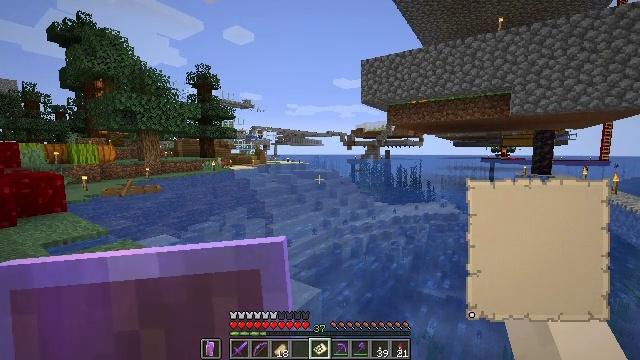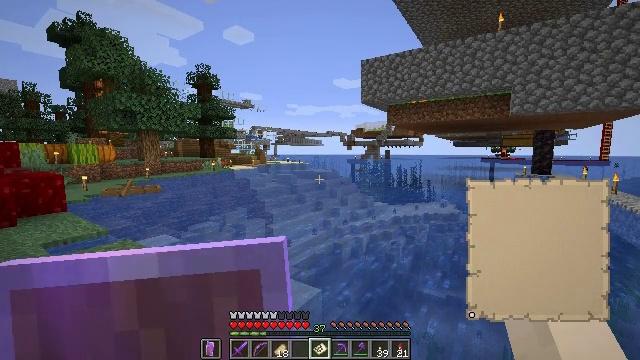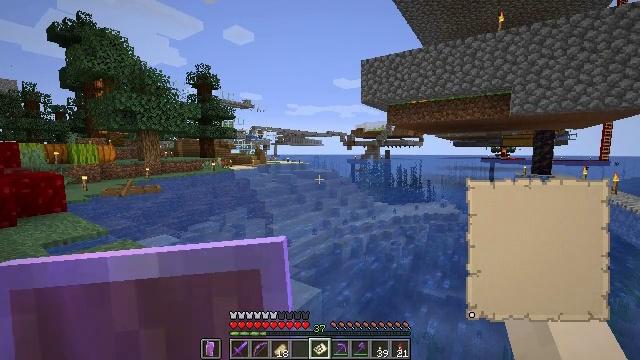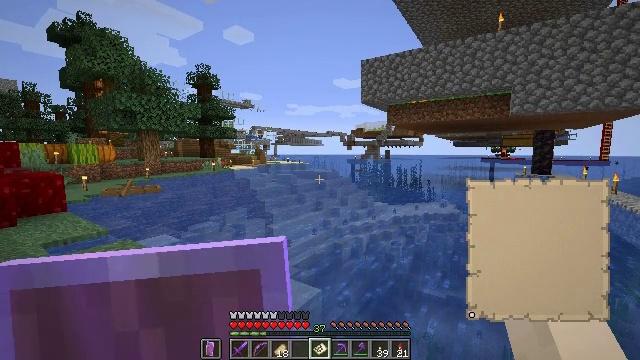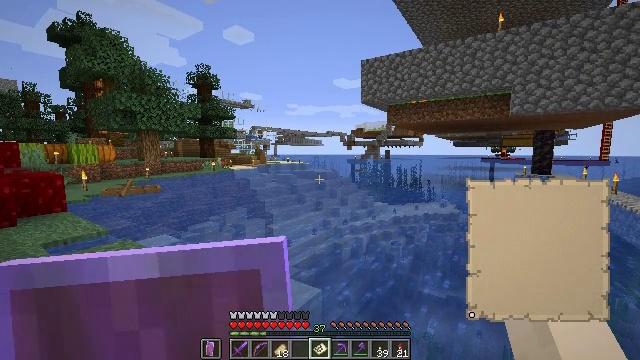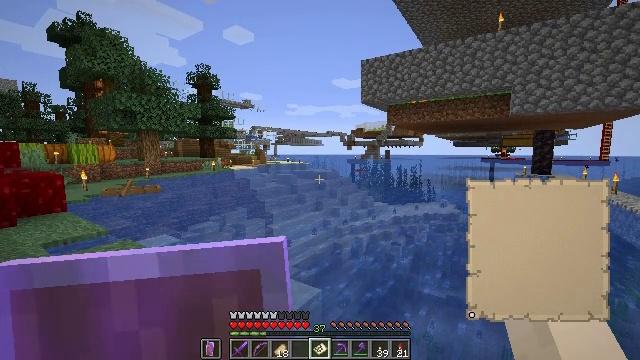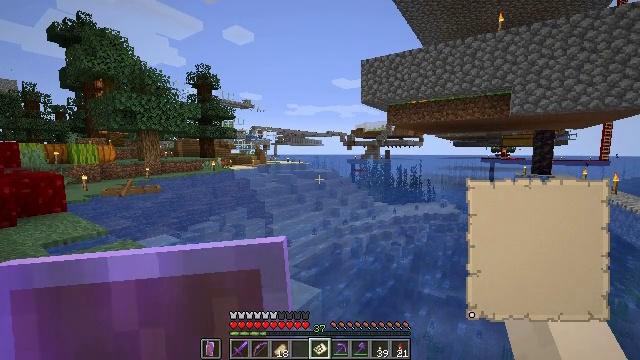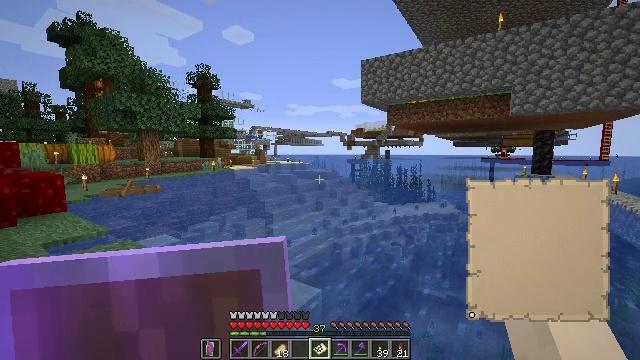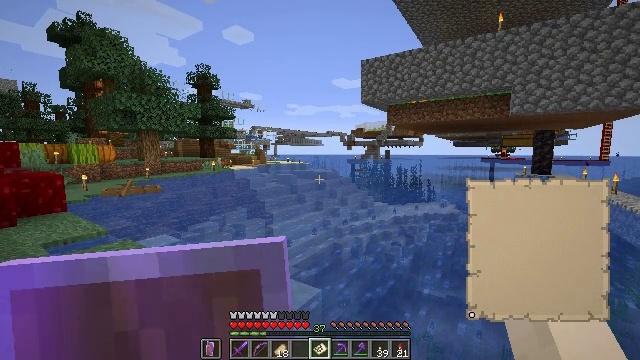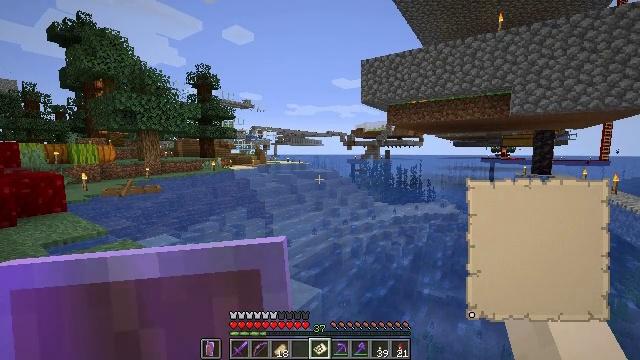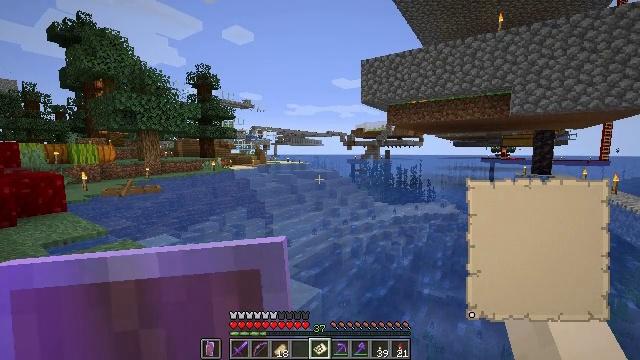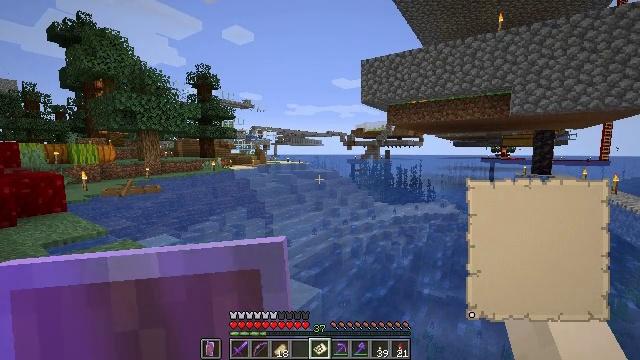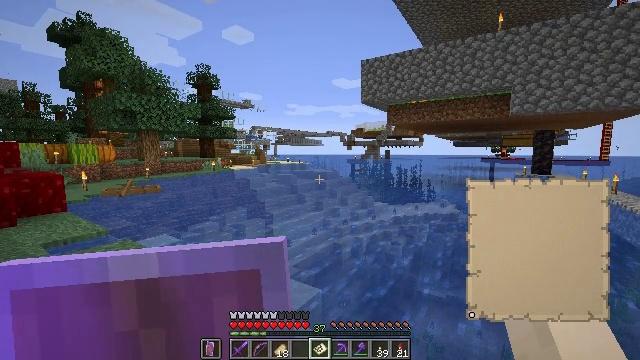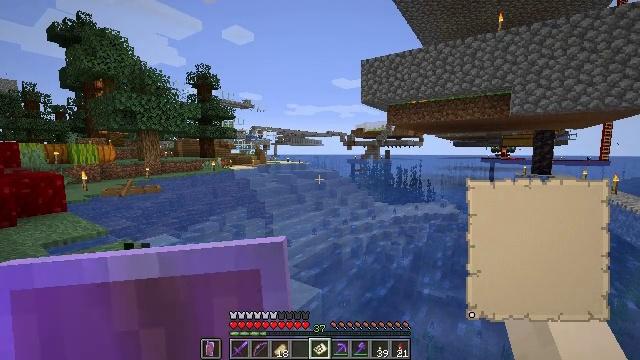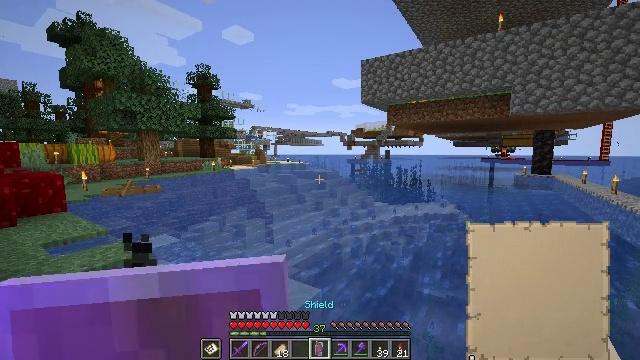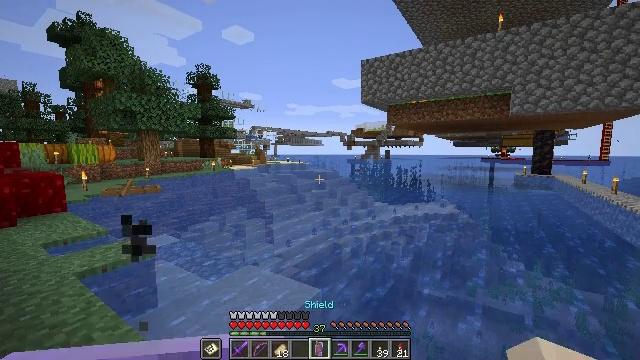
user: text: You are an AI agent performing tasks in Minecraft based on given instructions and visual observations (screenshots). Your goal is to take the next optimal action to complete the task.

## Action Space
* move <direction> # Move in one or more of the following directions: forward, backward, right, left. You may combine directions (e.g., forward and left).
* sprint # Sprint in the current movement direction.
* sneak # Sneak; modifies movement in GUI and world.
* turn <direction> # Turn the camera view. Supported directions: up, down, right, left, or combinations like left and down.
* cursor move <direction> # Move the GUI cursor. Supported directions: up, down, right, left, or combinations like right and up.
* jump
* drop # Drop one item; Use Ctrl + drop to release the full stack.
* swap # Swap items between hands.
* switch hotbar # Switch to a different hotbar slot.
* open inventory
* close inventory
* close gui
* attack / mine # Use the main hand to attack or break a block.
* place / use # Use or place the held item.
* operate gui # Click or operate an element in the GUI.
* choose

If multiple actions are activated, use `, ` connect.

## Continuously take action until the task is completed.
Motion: motion action
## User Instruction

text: Craft a filled map.
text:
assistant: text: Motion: no_op
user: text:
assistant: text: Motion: no_op
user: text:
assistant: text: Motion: no_op
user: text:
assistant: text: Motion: no_op
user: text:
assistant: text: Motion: no_op
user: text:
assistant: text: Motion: no_op
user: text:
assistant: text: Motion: no_op
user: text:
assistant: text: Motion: no_op
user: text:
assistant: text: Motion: no_op
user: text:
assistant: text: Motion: no_op
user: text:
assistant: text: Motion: no_op
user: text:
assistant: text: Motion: no_op
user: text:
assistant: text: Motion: no_op
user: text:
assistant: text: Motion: no_op
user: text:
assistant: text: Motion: no_op
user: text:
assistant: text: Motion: no_op
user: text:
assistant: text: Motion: no_op
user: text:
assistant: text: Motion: no_op
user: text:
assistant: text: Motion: no_op
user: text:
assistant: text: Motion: no_op
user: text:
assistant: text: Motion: no_op
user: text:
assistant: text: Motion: no_op
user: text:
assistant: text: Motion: no_op
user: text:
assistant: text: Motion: no_op
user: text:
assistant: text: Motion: no_op
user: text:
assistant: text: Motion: no_op
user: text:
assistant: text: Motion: no_op
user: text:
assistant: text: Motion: no_op
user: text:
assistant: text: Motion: no_op
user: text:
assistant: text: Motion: no_op